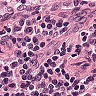
Metastatic tissue present: no